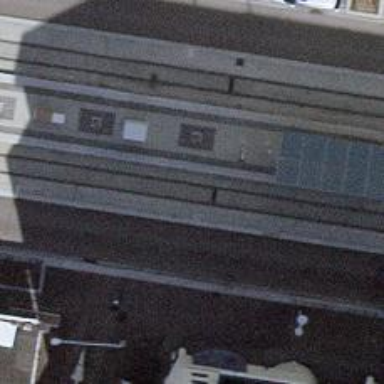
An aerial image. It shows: Tram stop with stop position for public transport.